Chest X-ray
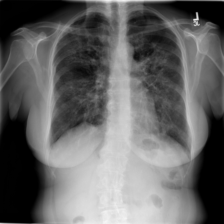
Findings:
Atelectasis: negative
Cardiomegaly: negative
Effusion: negative
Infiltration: negative
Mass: negative
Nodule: negative
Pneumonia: negative
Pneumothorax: negative
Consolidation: negative
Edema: negative
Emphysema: negative
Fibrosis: negative
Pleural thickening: negative
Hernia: negative